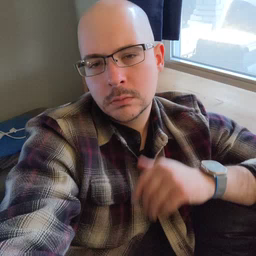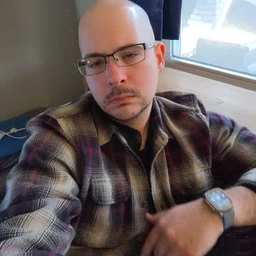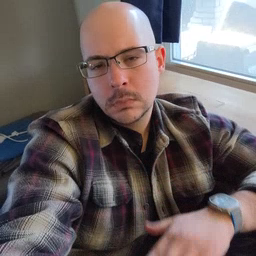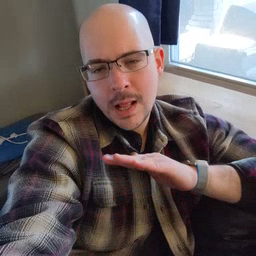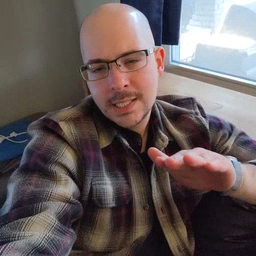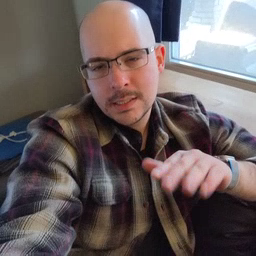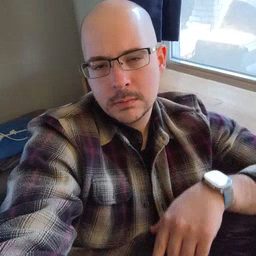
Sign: clean